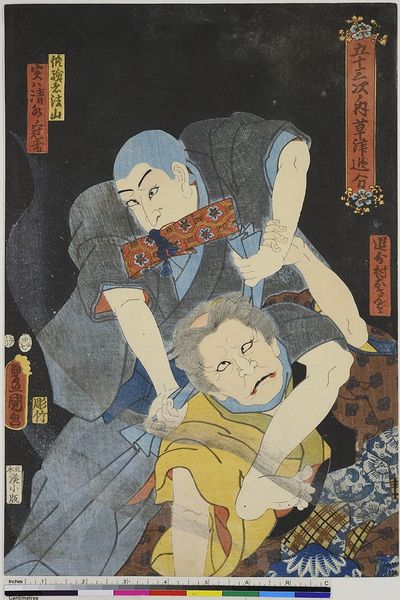
Titel: Die Schauspieler Ichimura Kodanji IV als Shugendo Hozan, eigentlich Shimizu-kanja und Otani Tomomatsu IV als Oiwakemura Osanbaba: Die Weggabelung von Kusatsu, aus der Serie: Aus den 53 Szenen
Künstler: Utagawa Kunisada
Standort: Hamburg
Institution: Museum für Kunst und Gewerbe Hamburg
Schlagwörter: blau, kampf, mann, bunt, männer, schwarz, mord, tod, stoff, stoffe, theater, holzschnitt, japan, schrift, glatze, schriftzeichen, blut, druckgraphik, druckgrafik, streit, zeit, schauspieler, farbholzschnitt, umbringen, würgen, schauspielerin, kalligraphie, treten, kimono, boxen, kabuki, edo, erwürgen, reproduktionen, druckerzeugnisse, theateraufführung, ukiyo, wrgen, waldstoffe